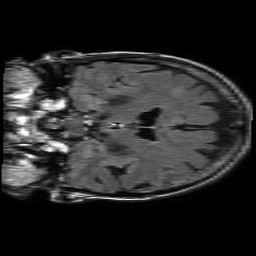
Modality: FLAIR
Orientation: coronal
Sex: female
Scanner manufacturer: philips
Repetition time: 11 s
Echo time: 0.125 s